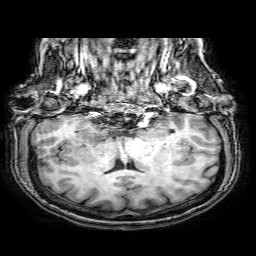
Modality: T1w
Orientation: sagittal
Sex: female
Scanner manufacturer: philips
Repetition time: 0.008199 s
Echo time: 0.00376 s